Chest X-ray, AP view. Patient: 37 years old, sex M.
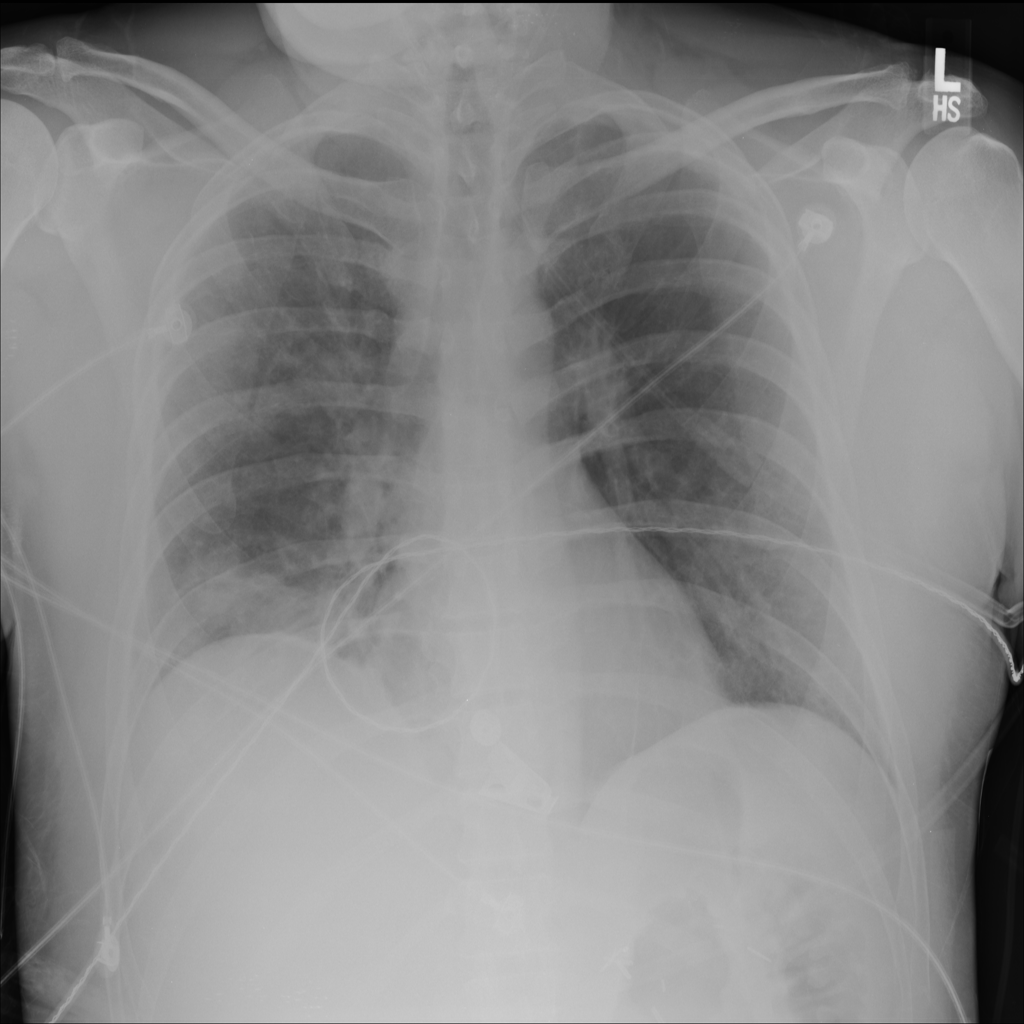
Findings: Atelectasis